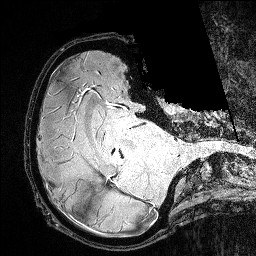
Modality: FLASH
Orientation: axial
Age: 25
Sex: male